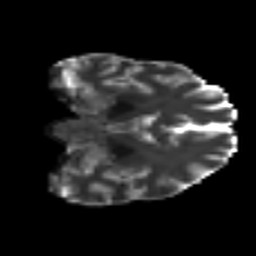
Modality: T2w
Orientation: coronal
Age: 32
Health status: ill
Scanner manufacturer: philips
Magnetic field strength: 3 T
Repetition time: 9 s
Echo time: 0.127 s